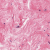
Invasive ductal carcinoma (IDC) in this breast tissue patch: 0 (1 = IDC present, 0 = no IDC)